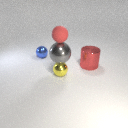
small red rubber sphere above large gray metal sphere